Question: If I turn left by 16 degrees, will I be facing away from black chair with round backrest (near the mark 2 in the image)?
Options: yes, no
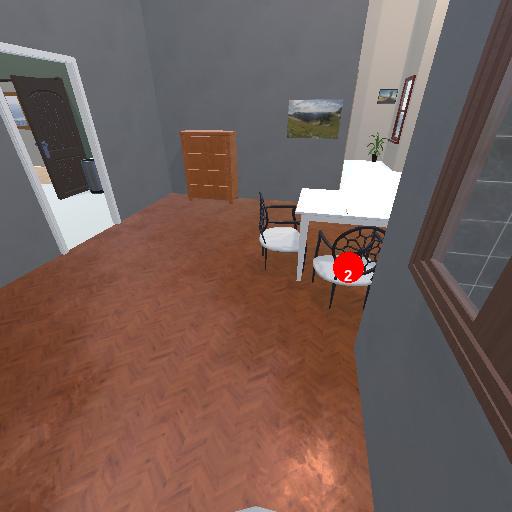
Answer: yes